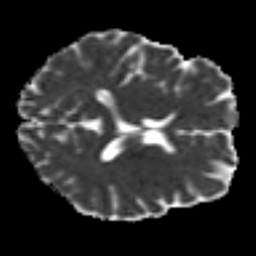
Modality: MD
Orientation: axial
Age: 22
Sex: female
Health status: ill
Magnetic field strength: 3 T
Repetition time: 9 s
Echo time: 0.093 s